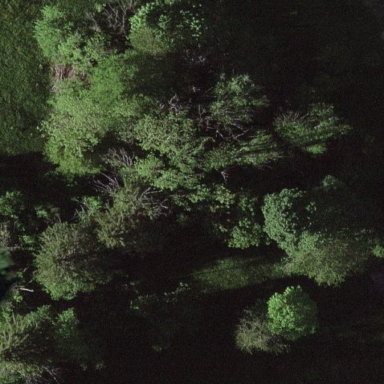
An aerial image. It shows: Forest area.